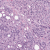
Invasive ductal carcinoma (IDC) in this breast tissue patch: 1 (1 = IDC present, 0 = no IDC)